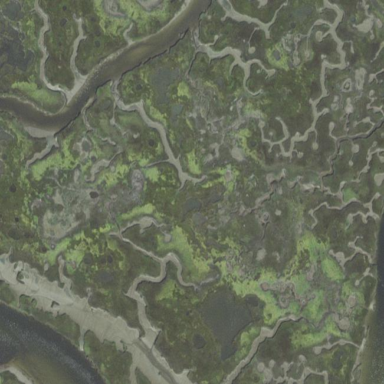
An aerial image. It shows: Saltmarsh wetland area.